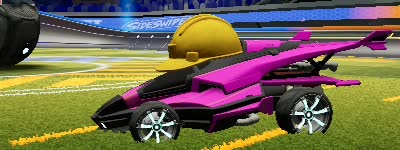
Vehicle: aftershock